Question: From what I have seen colored maps in leaflet usually only depict one variable(GDP, Crime stats, Temperature etc) like this one:
.
Is there a way to make maps that display the highest variable in a data frame in leaflet R? For example showing which alcoholic beverage is the most popular in a country, like this map?
<URL>
<URL>
Say that I had a data frame that looked like this and I wanted to do a similar map to the alcoholic beverage one...
'''
Country Beer Wine Spirits Coffee Tea
Sweden 7 7 5 10 6
USA 9 6 6 7 5
Russia 5 3 9 5 8
'''
Is there a way in leaflet R to pick out the alcoholic beverages, assign them a color and then display them on the map to show which type of alcoholic beverage is the most popular in the three different countries?
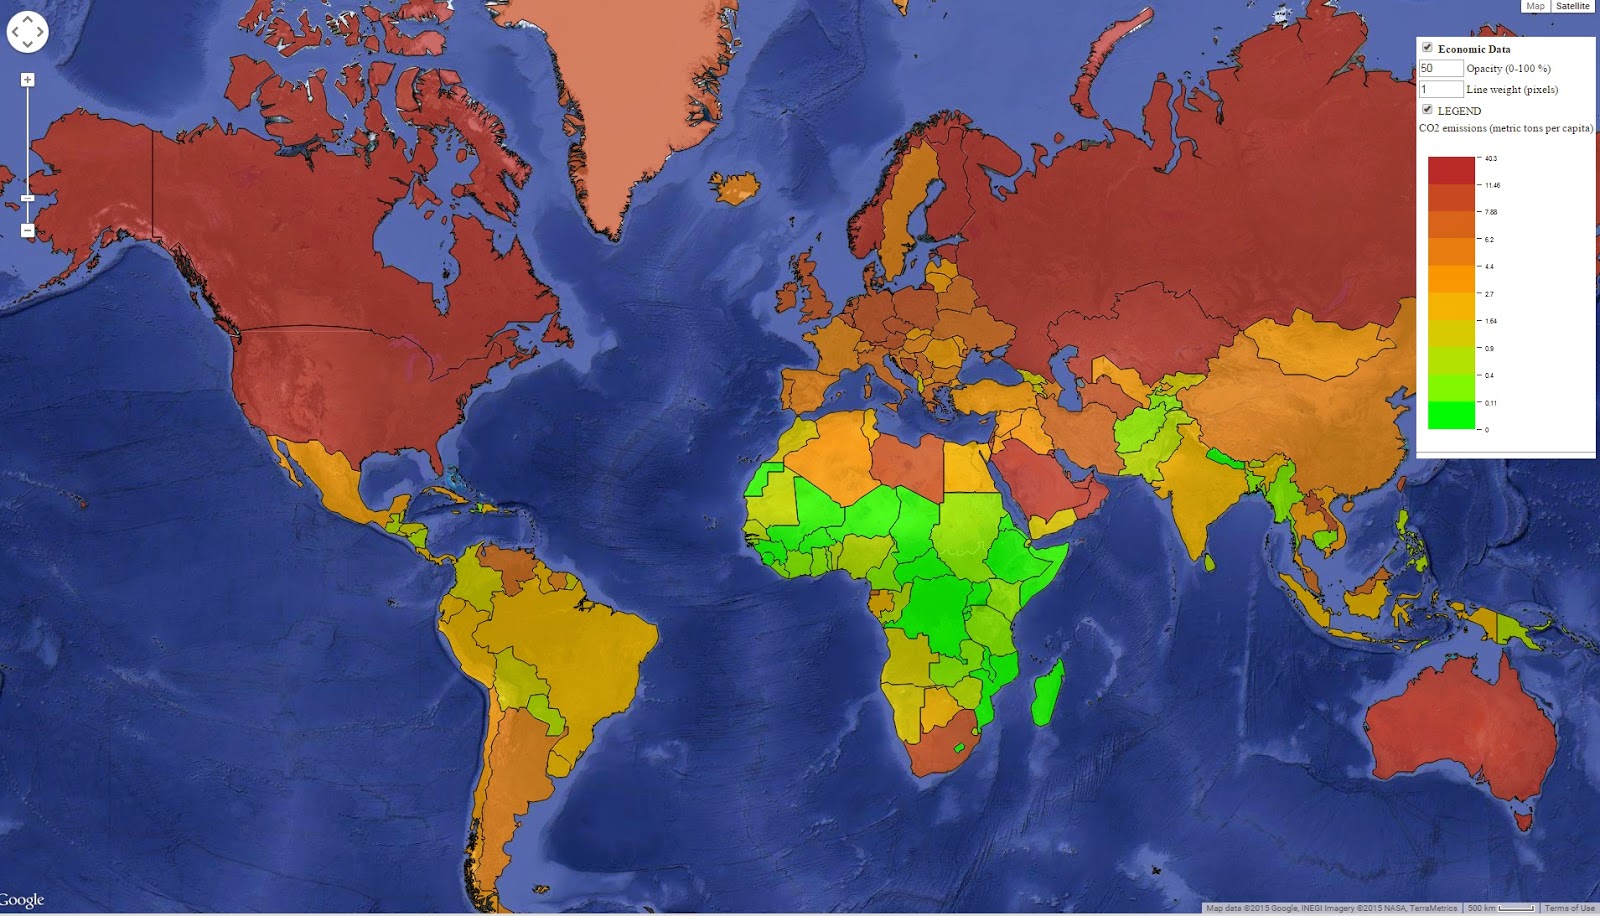
Answer: Step 0, make a test data frame:
'''
> set.seed(1234)
> drinks = data.frame(Country=c("Sweden","USA","Russia"),
Beer=sample(10,3), Wine=sample(10,3), Spirits=sample(10,3),
Coffee=sample(10,3), Tea=sample(10,3))
'''
Note I have country as a column - yours might have countries in the row names which means the following code needs changing. Anyway. We get:
'''
> drinks
Country Beer Wine Spirits Coffee Tea
1 Sweden 2 7 1 6 3
2 USA 6 8 3 7 9
3 Russia 5 6 6 5 10
'''
Now we combine 'apply' to work along rows, 'which.max' to get the highest element, and various subset operations to drop the country column and get the drink name from the column names:
'''
> drinks$Favourite = names(drinks)[-1][apply(drinks[,-1],1,which.max)]
> drinks
Country Beer Wine Spirits Coffee Tea Favourite
1 Sweden 2 7 1 6 3 Wine
2 USA 6 8 3 7 9 Tea
3 Russia 5 6 6 5 10 Tea
'''
If there's a tie then 'which.max' will pick (I think) the first element. If you want something else then you'll have to rewrite.
Now feed your new data frame to leaflet and map the 'Favourite' column.